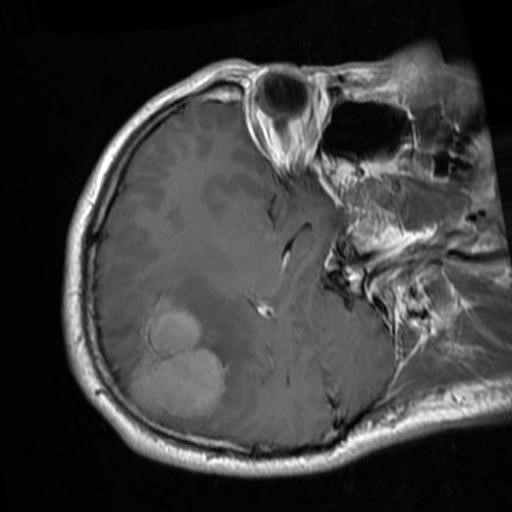
Label: brain_menin